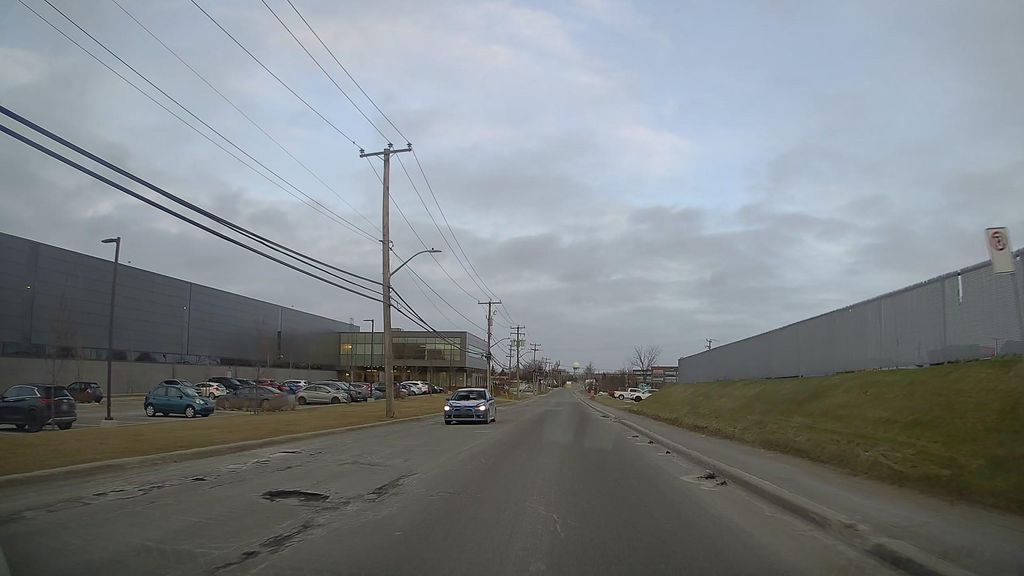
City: montreal